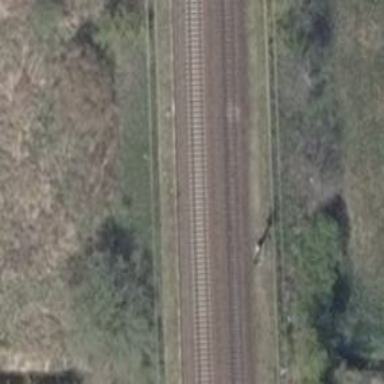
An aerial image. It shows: Railway signal.